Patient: sex M, age 79
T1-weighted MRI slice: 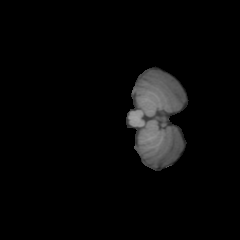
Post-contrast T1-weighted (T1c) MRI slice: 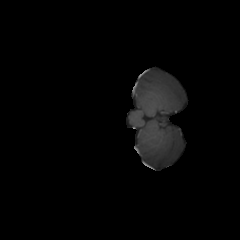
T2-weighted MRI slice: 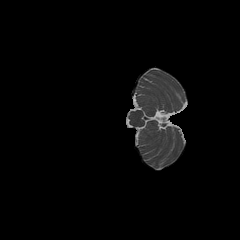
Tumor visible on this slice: no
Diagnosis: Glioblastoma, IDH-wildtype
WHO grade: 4